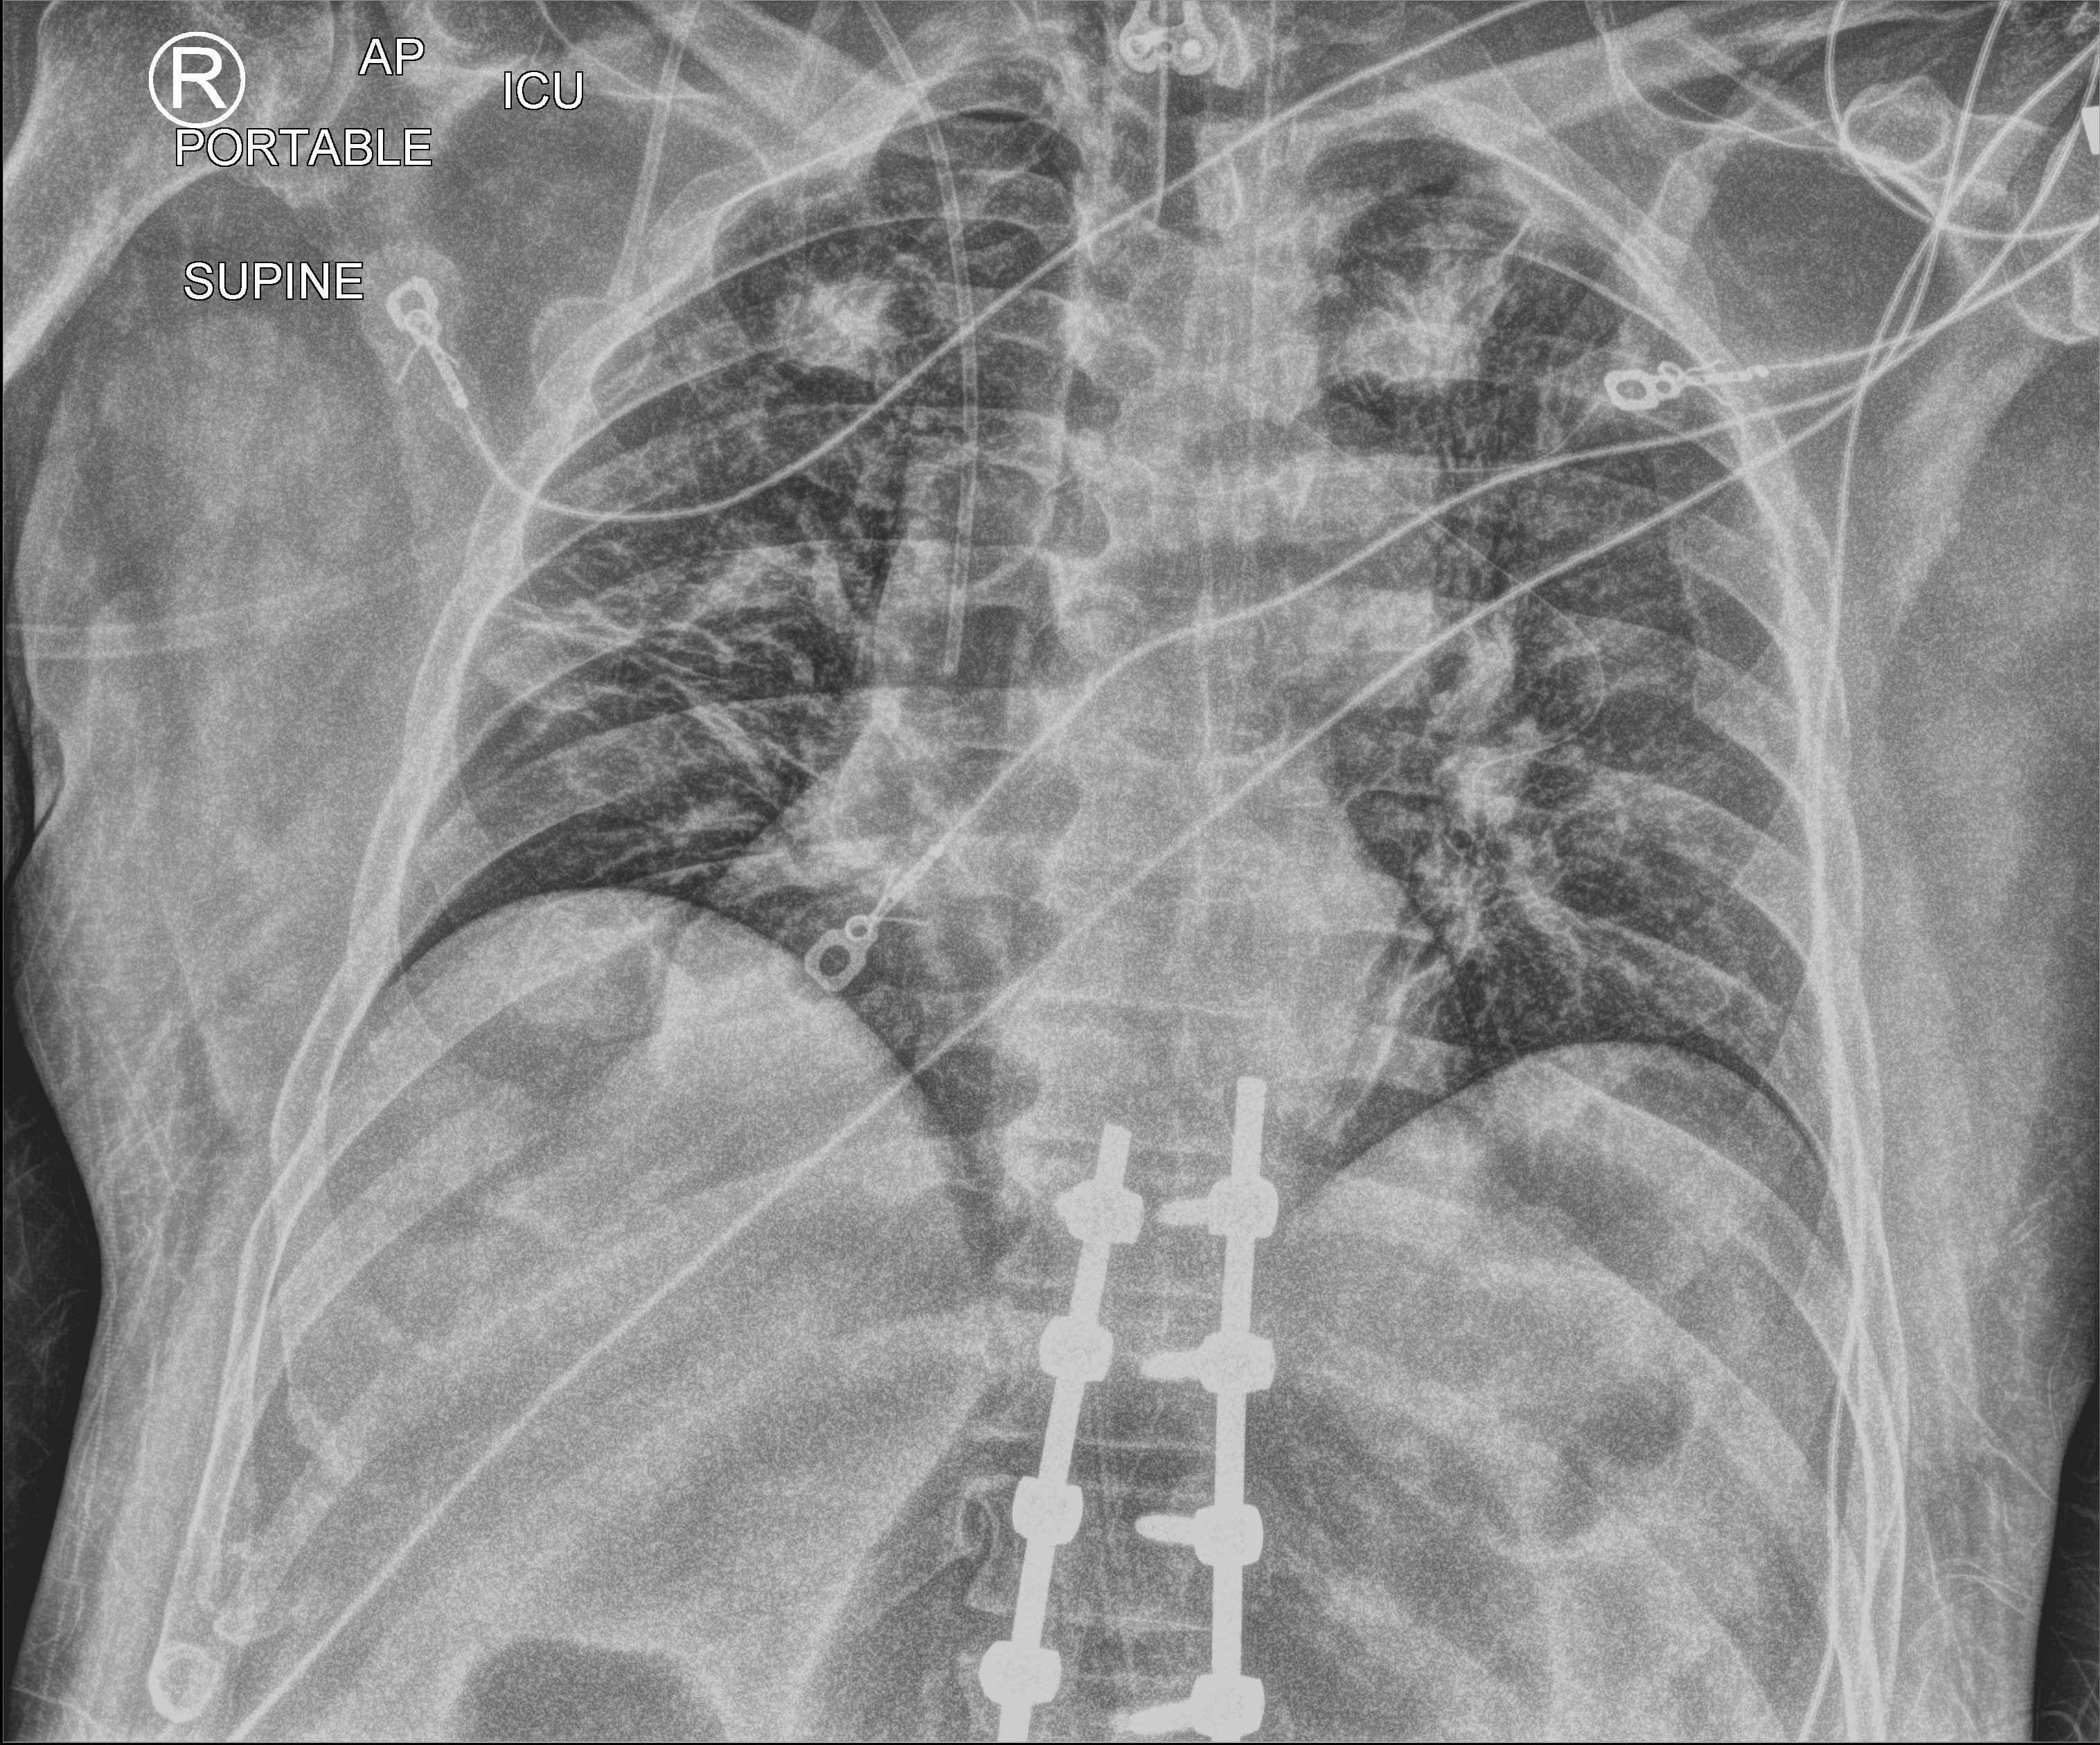
View: AP
Implant manufacturer: medtronic solera